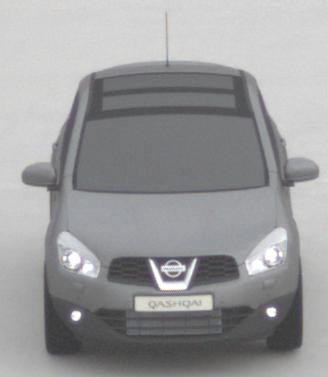
Make: Nissan
Model: Qashqai 1.6
Detailed model: Qashqai (J10)
Model produced from: 2010/03
Model produced until: 2010/08
Doors: 5
Color: gray
Road condition: dry road
Daytime: morning or afternoon
Contrast: low contrast